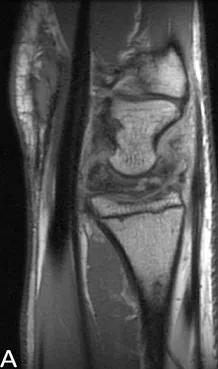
MRI of the left wrist:. Sagital protons density showing collapse of the lunate with mixesd signal intensity.
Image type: radiology (mri)